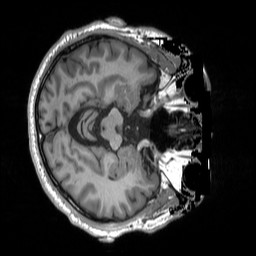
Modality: T1w
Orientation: axial
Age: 68
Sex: male
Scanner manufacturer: siemens
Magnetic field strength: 3 T
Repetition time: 2.5 s
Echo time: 0.00248 s